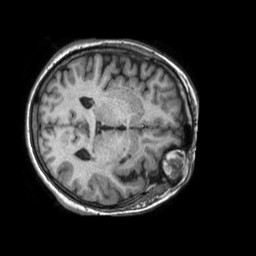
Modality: T1w
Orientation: axial
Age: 69
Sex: female
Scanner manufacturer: philips
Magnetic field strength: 1.5 T
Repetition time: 0.007228 s
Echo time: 0.003281 s